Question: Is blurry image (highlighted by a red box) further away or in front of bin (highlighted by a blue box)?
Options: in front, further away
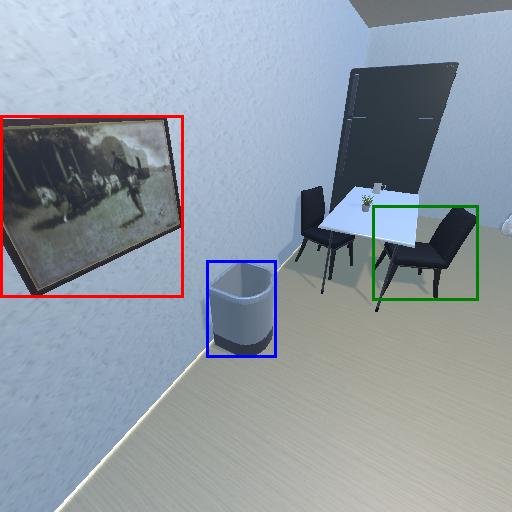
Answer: in front